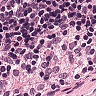
Metastatic tissue present: no